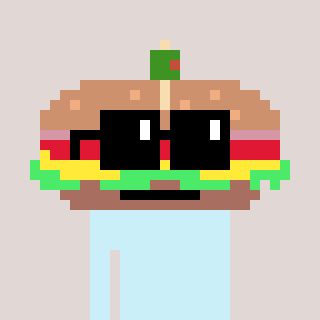
a pixel art character with square black sunglasses, a sandwich-shaped head and a orange-colored body on a warm background